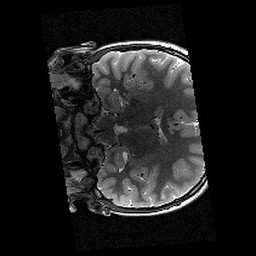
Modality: T2w
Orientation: coronal
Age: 11
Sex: female
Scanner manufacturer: siemens
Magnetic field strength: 3 T
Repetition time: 9.23 s
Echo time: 0.067 s